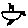
Label: bird